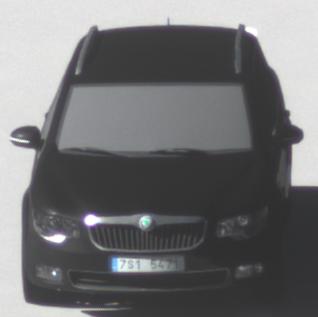
Make: Skoda
Model: Superb Combi 1.4 TSI
Detailed model: Superb (II) Combi
Model produced from: 2010/01
Model produced until: 2011/10
Doors: 5
Color: black
Road condition: dry road
Daytime: morning or afternoon
Contrast: high contrast